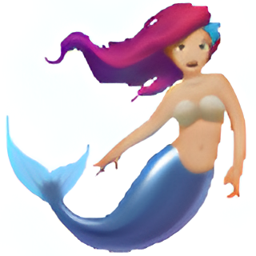
Name: merwoman medium light skin tone
Emoji: 🧜🏼‍♀️
Group: People & Body
Sub-group: person-fantasy